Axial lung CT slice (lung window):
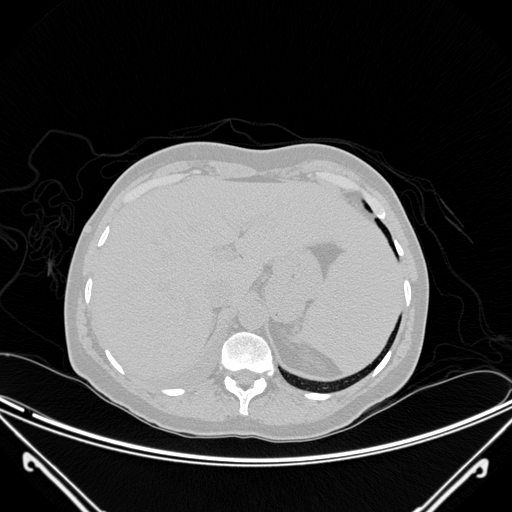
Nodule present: no